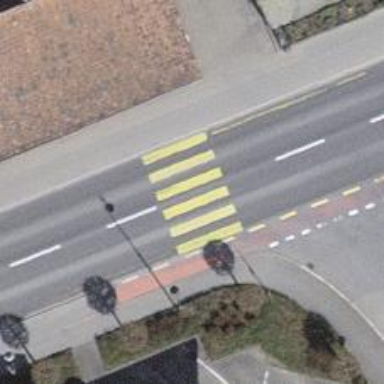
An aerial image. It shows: Uncontrolled zebra crossing with notable zebra markings.